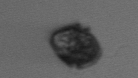
Label: Kryptoperidinium_triquetrum